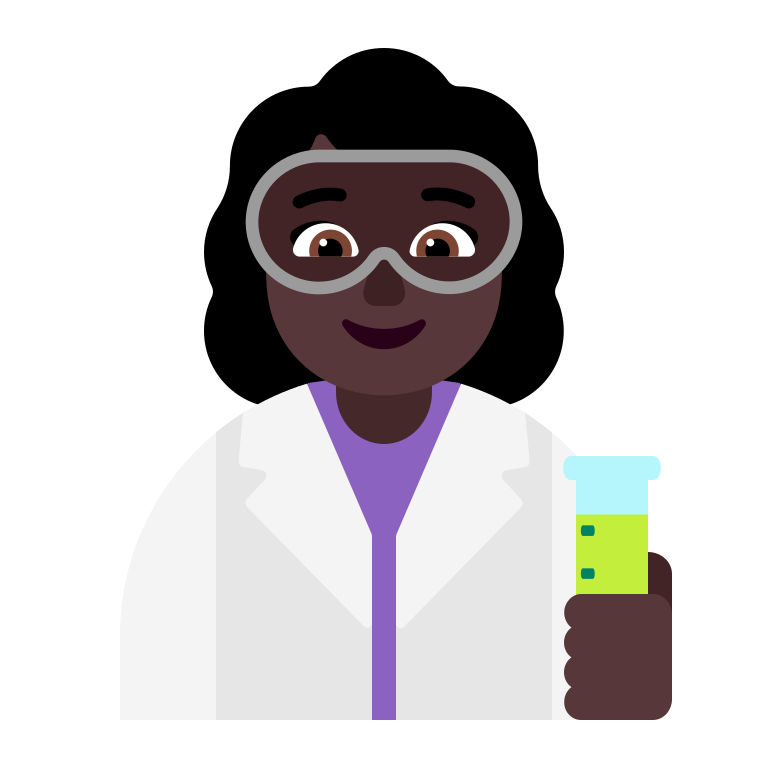
woman scientist flat dark